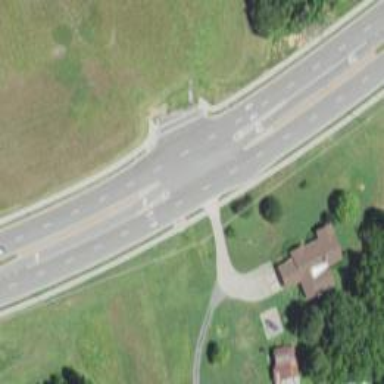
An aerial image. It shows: Primary highway with separate asphalt sidewalks.